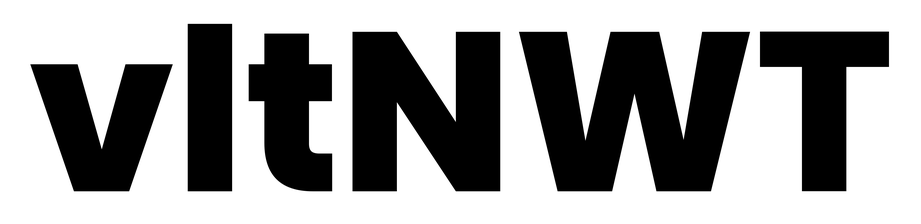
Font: Poppins-ExtraBold